Question: I have the code to do the search. But the search results are not in the same table. All search results appear in a different table. How do I make them appear in one table?
>

And here's my code :
'''
> search.php
<?php
$query = $_GET['query'];
$min_length = 1;
if(strlen($query) >= $min_length){
$query = htmlspecialchars($query);
$query = mysql_real_escape_string($query);
$raw_results = mysql_query("SELECT * FROM barang WHERE ('tanggal' LIKE '%".$query."%')") or die(mysql_error());
if(mysql_num_rows($raw_results) > 0){
while($results = mysql_fetch_assoc($raw_results)){
?>
<table width="107%" class="view">
<thead>
<tr>
<th width="180">Tanggal</th>
<th width="150">Barang Masuk</th>
<th width="90">Bijih Keluar</th>
<th width="120">Kantong Hitam Keluar</th>
<th width="120">Kantong Putih Keluar</th>
<th width="90">Stok Bijih</th>
<th width="90">Stok Kantong Hitam</th>
<th width="90">Stok Kantong Putih</th>
<th width="130">Catatan</th>
</tr>
</thead>
<td><?php echo $results['tanggal']; ?></td>
<td><?php echo $results['barang_in']; ?></td>
<td><?php echo $results['bijih_out']; ?></td>
<td><?php echo $results['htm_out']; ?></td>
<td><?php echo $results['pth_out']; ?></td>
<td><?php echo $results['bijih']; ?></td>
<td><?php echo $results['kantong_htm']; ?></td>
<td><?php echo $results['kantong_pth']; ?></td>
<td><?php echo $results['note']; ?></td>
<?php
}
}
else{ // if there is no matching rows do following
echo "Hasil tidak bisa ditemukan atau tidak ada di dalam database.";
}
}
else{
echo "Minimum length is ".$min_length;
}
?>
'''
So how to make the search results appear just in one table? Am I wrong to put the table code? Or something else? And one more question, How to add numbers for each result? Thank you in advance for your time and the help.
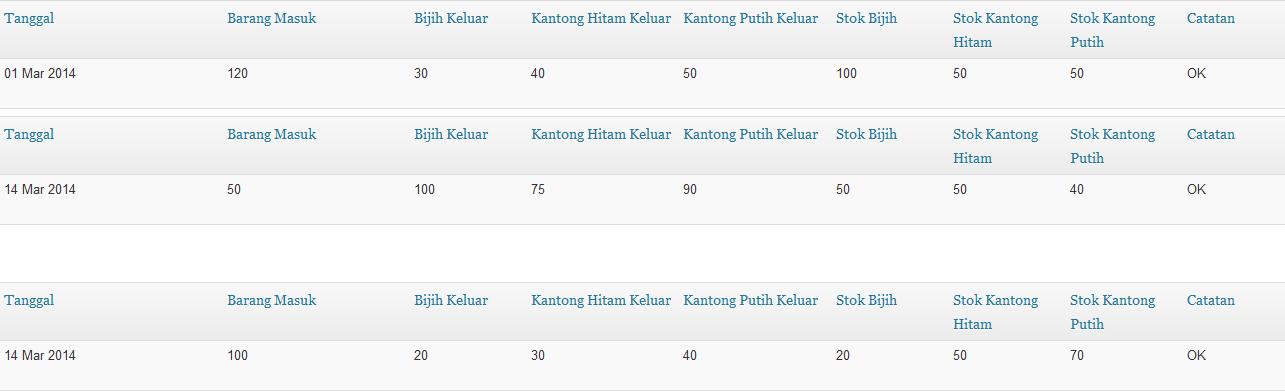
Answer: Move '<table>' tag outside your while loop and also add a '<TR>' tag inside the while loop and dont forget to close tag.
For Serial Number you have to introduce another variable as a counter. In the code given below i added '$i'. Change it if you had already used $i in your code.
I think after changing your code will look like
'''
?>
<table width="107%" class="view">
<thead>
<tr>
<th>SN</th>//new Line
<th width="180">Tanggal</th>
<th width="150">Barang Masuk</th>
<th width="90">Bijih Keluar</th>
<th width="120">Kantong Hitam Keluar</th>
<th width="120">Kantong Putih Keluar</th>
<th width="90">Stok Bijih</th>
<th width="90">Stok Kantong Hitam</th>
<th width="90">Stok Kantong Putih</th>
<th width="130">Catatan</th>
</tr>
</thead>
<?php
$i=1;//new line
while($results = mysql_fetch_assoc($raw_results)){
?>
<tr>
<td><?php echo $i; ?> </td>//new line
<td><?php echo $results['tanggal']; ?></td>
<td><?php echo $results['barang_in']; ?></td>
<td><?php echo $results['bijih_out']; ?></td>
<td><?php echo $results['htm_out']; ?></td>
<td><?php echo $results['pth_out']; ?></td>
<td><?php echo $results['bijih']; ?></td>
<td><?php echo $results['kantong_htm']; ?></td>
<td><?php echo $results['kantong_pth']; ?></td>
<td><?php echo $results['note']; ?></td>
</tr>
<?php
$i++;//new line
}
?>
</table>
<?php
}
else{ // if there is no matching rows do following
echo "Hasil tidak bisa ditemukan atau tidak ada di dalam database.";
}
'''